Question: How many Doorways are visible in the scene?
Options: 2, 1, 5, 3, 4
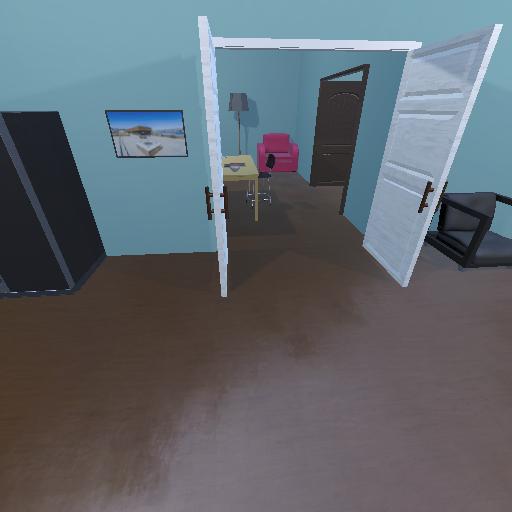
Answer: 2